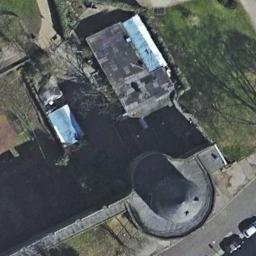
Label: church